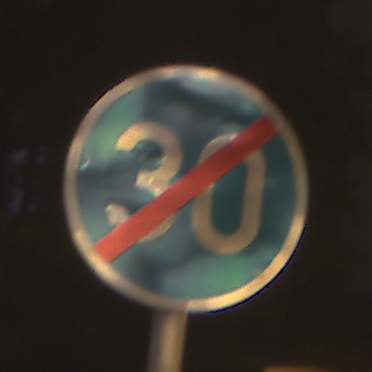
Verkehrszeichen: EndeMindestgeschwindigkeit
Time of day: Night
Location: Outdoor (Urban)
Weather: Clear
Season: NotSpecified
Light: Artificial